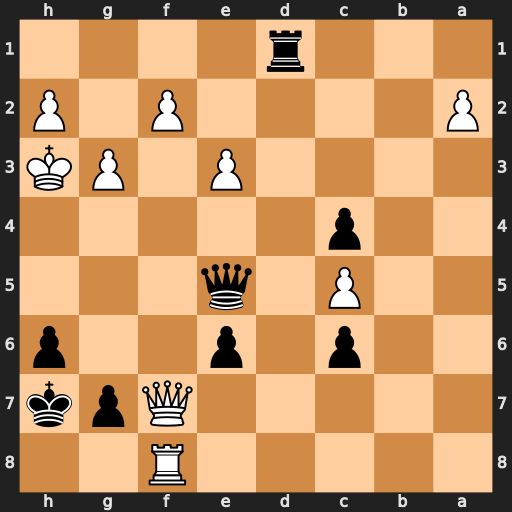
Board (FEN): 5R2/5Qpk/2p1p2p/2P1q3/2p5/4P1PK/P4P1P/3r4
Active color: b
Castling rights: -
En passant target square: -
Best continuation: Qf5+ Qxf5+ exf5